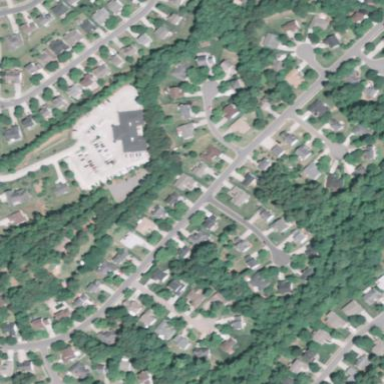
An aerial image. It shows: This residential area consists of single-family homes.